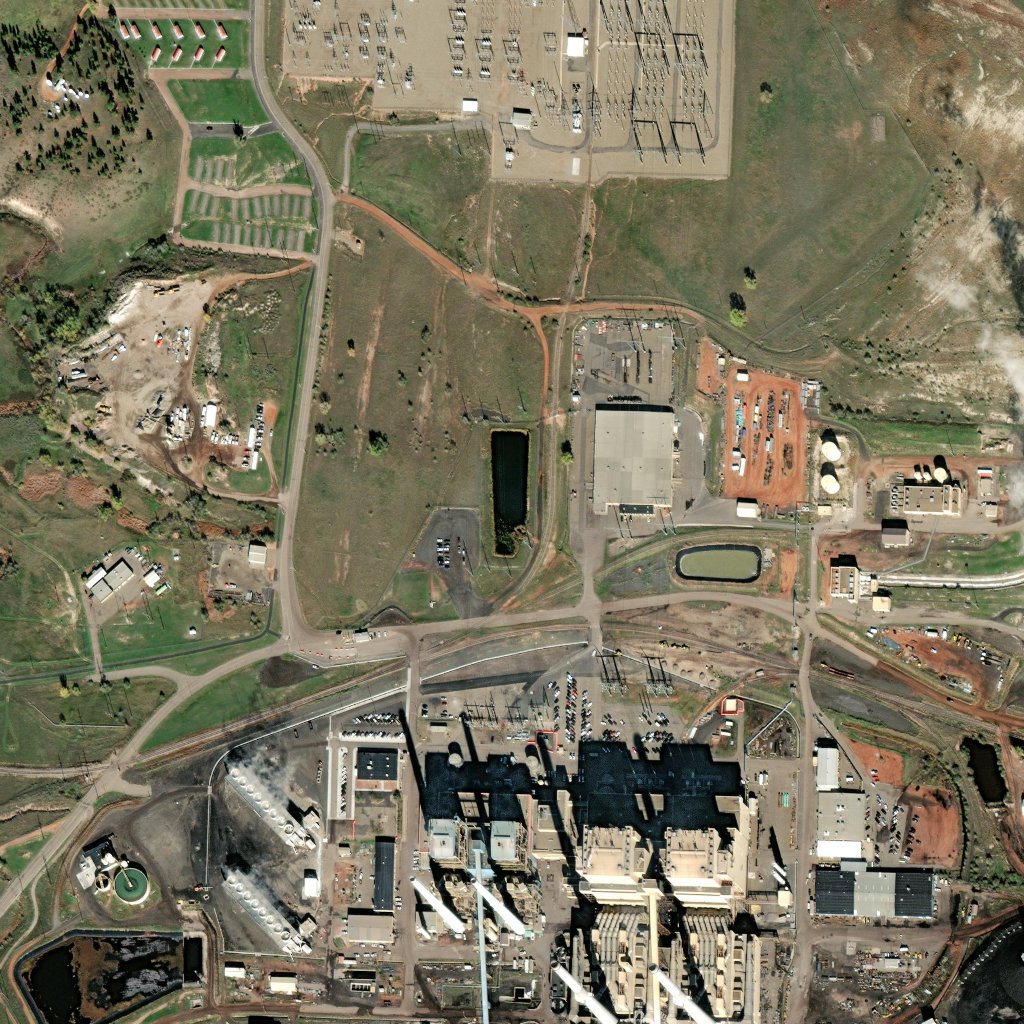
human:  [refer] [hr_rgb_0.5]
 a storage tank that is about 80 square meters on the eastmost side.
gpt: <box>[[91, 45, 92, 46, 0]]</box>